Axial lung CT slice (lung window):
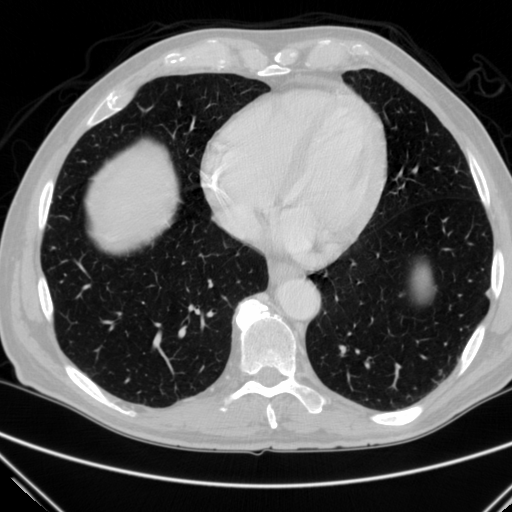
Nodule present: no